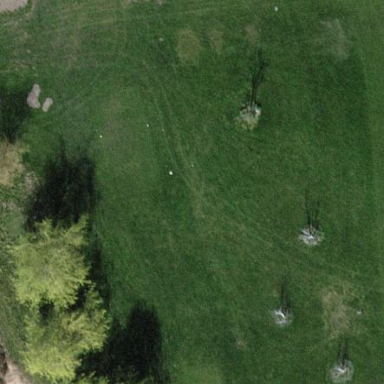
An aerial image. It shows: Golf tee.